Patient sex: F
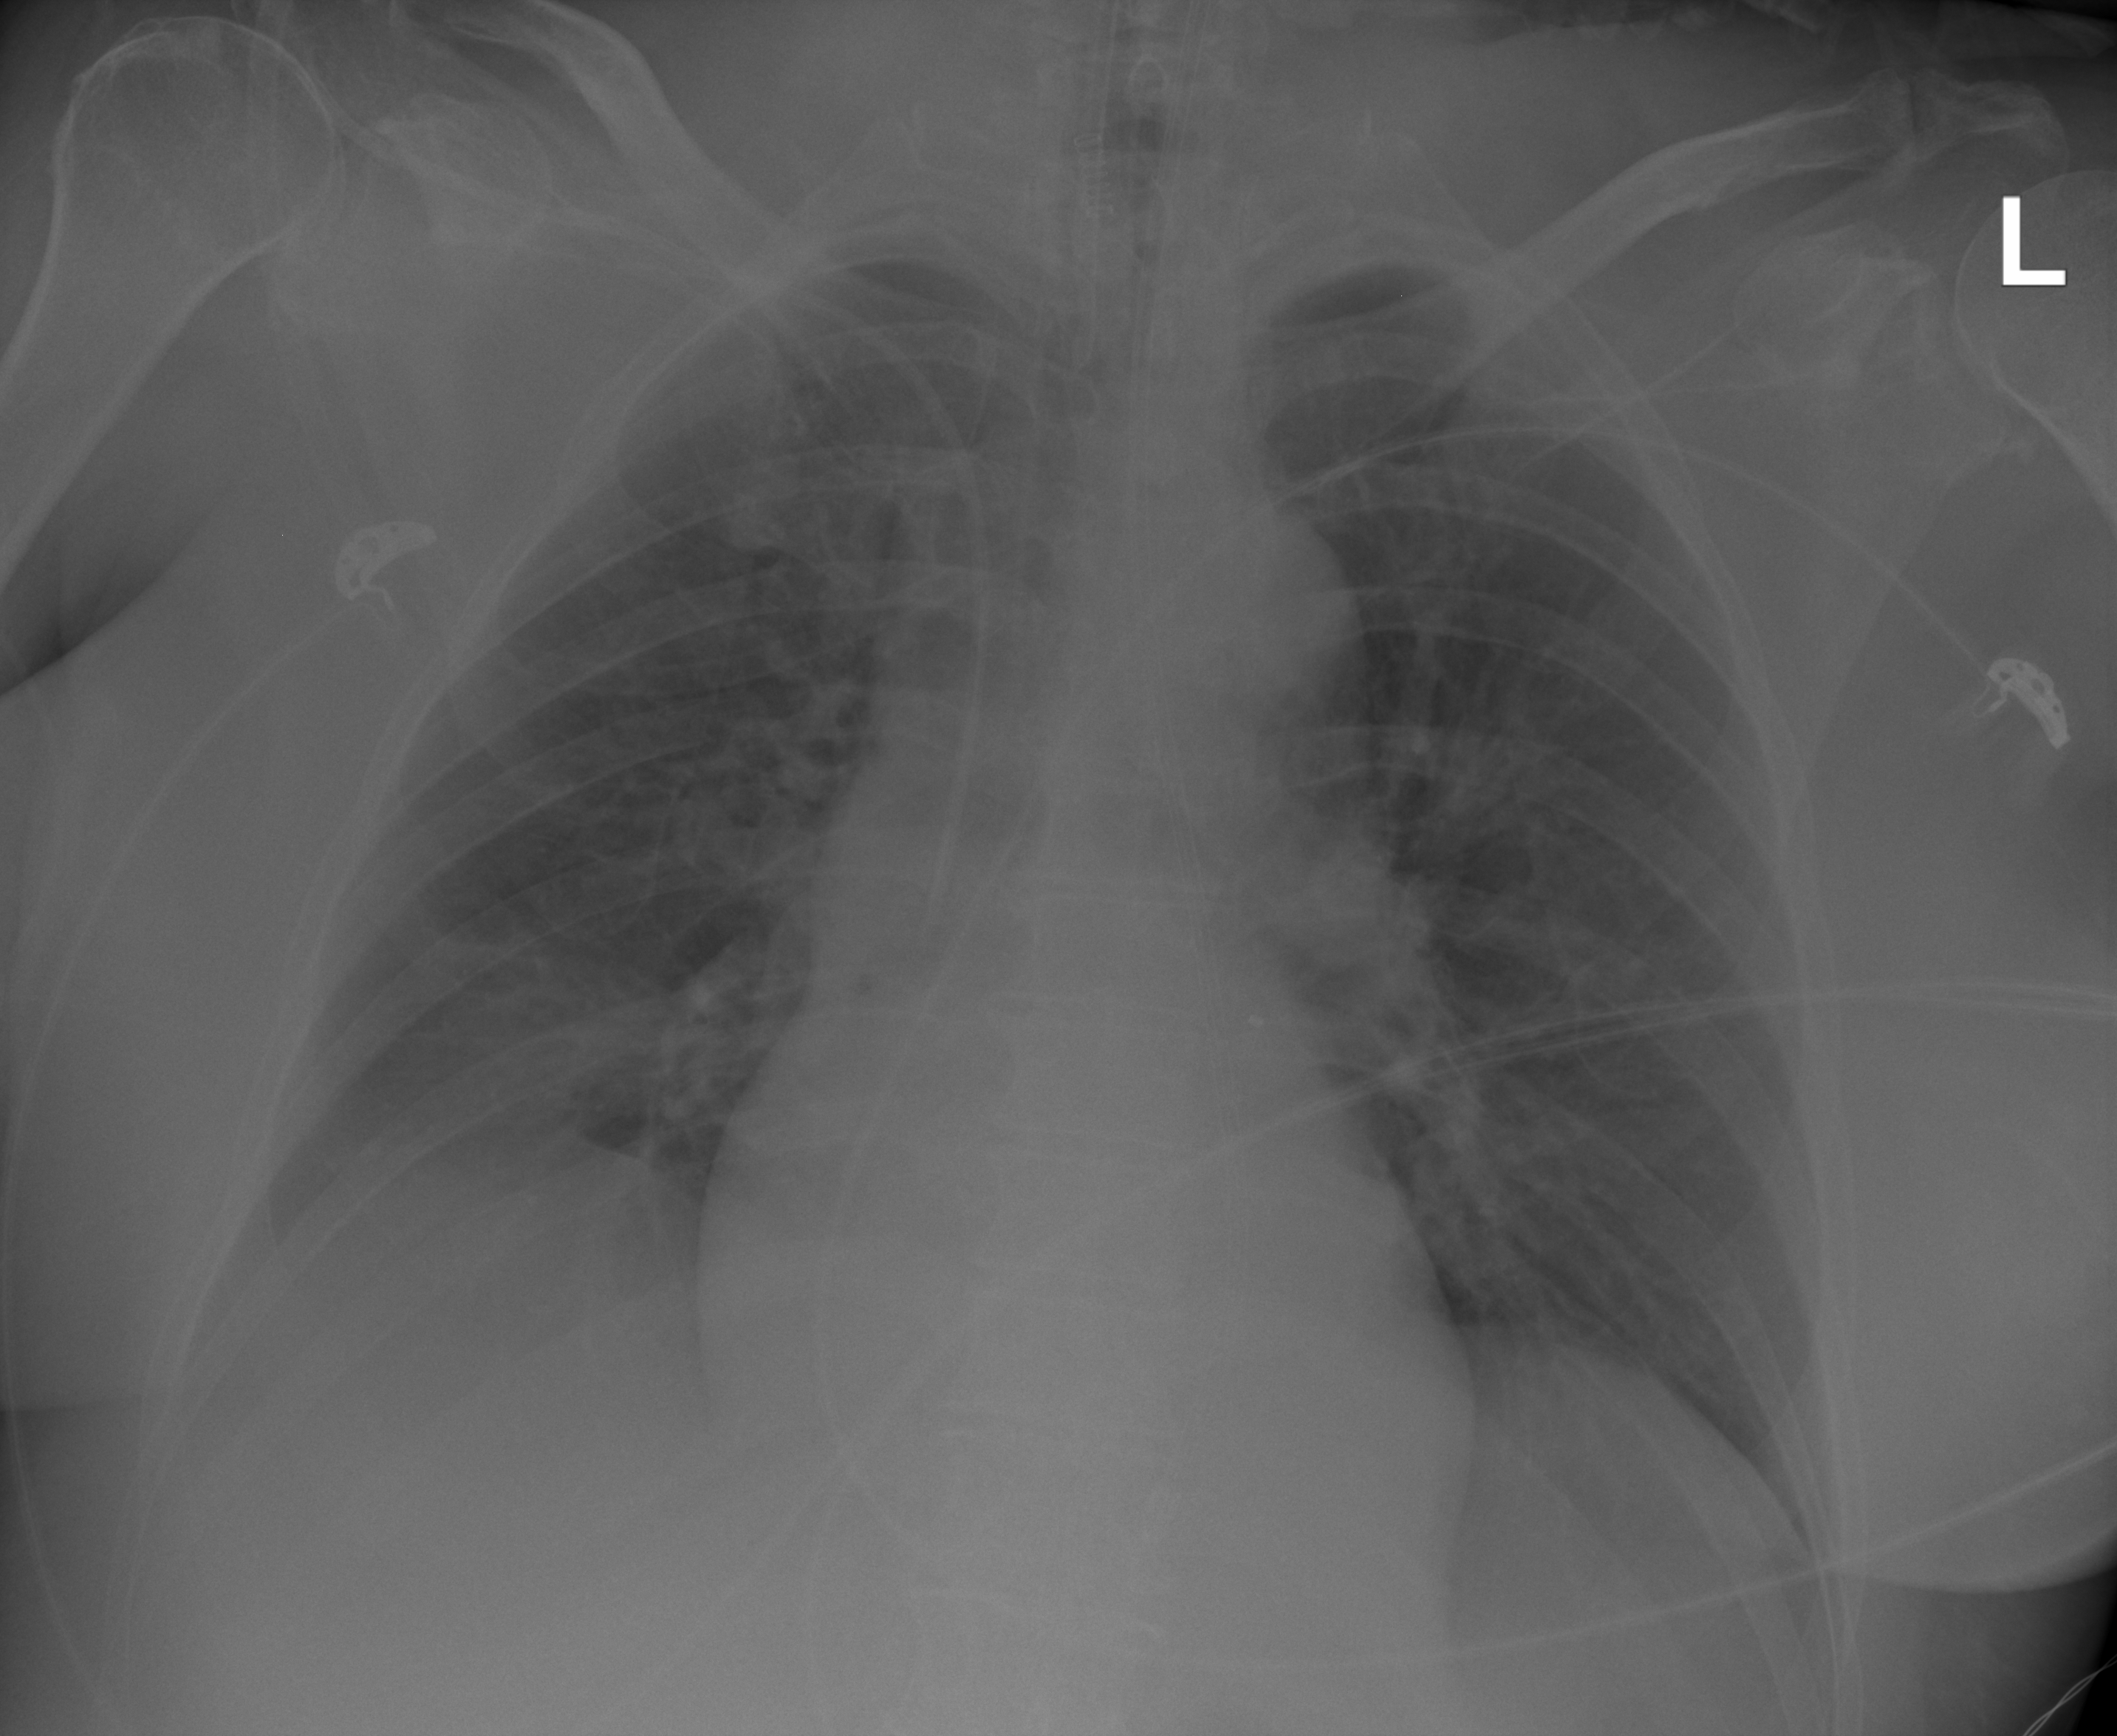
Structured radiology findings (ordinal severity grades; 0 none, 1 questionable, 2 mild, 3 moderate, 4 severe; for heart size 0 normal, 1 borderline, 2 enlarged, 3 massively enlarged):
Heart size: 1
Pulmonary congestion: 2
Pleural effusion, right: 2
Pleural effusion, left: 0
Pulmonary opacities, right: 2
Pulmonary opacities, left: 2
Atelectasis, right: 2
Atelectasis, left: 2